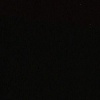
Label: space